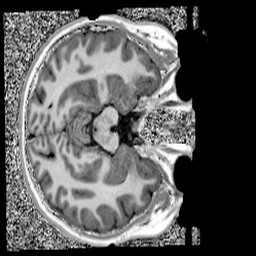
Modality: UNIT1
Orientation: axial
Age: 11
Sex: female
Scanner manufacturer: siemens
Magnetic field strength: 3 T
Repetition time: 4 s
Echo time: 0.00303 s